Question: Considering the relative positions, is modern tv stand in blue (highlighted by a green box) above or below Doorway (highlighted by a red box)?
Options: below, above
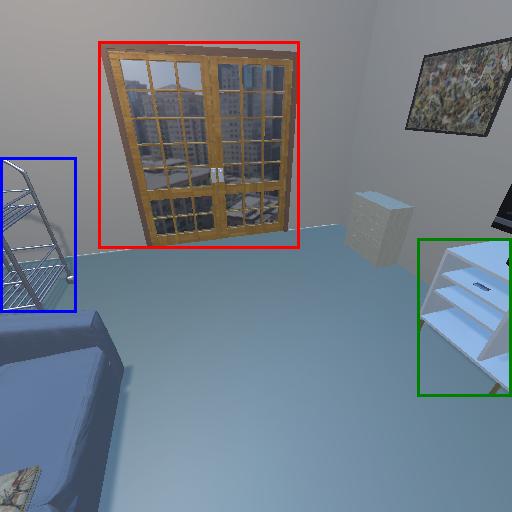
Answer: below